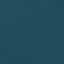
Land use / land cover: SeaLake